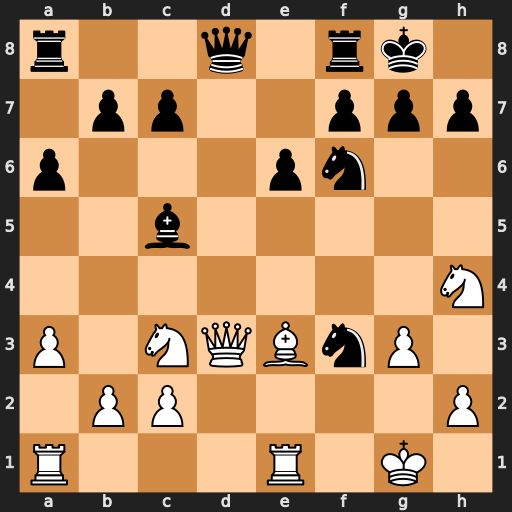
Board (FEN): r2q1rk1/1pp2ppp/p3pn2/2b5/7N/P1NQBnP1/1PP4P/R3R1K1
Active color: w
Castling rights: -
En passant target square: -
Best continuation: Nxf3 Qxd3 cxd3 Bxe3+ Rxe3